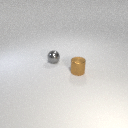
small gray metal sphere to the left of small brown metal cylinder